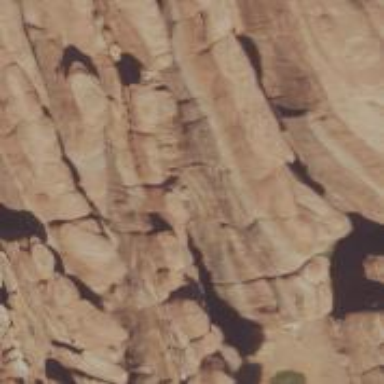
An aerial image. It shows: Cliff in nature.